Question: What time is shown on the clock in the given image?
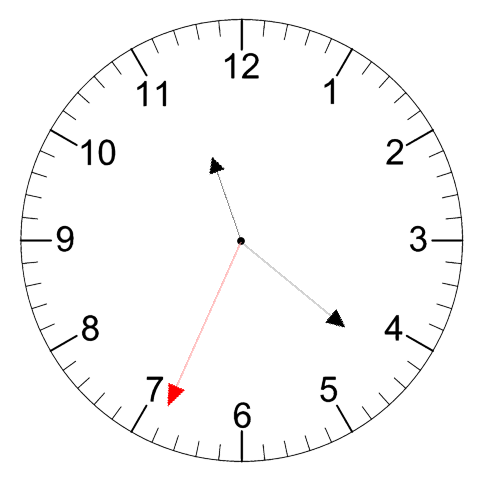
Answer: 11:21:34